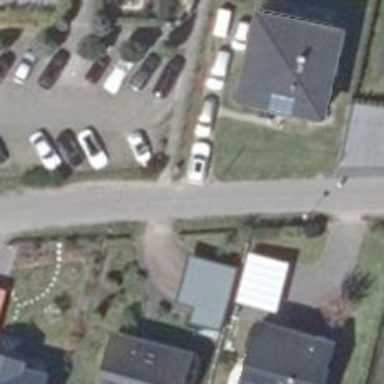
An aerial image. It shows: Smooth asphalt road in residential area.